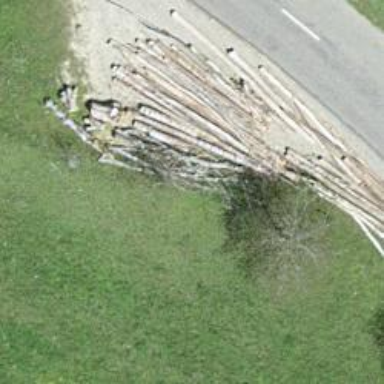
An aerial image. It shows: Single tag "natural: tree."